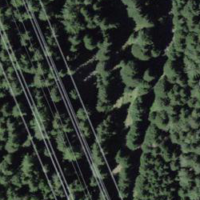
EUNIS habitat code: 43
Species observed at this site:
Rhododendron ferrugineum